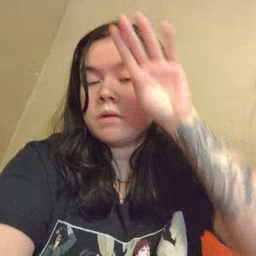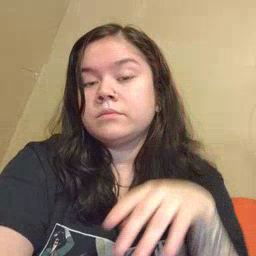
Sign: fireman